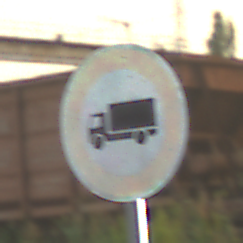
Verkehrszeichen: VerbotFuerKraftfahrzeugeUeberDreiKommaFuenfTonnen
Umgebung: Outdoor, Suburban
Tageszeit: SunriseSunset
Wetter: PartlyCloudy
Licht: Natural
Jahreszeit: NotSpecified
Kontrast: MediumContrast